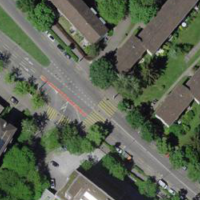
EUNIS habitat code: 55
Species observed at this site:
Taxus baccata